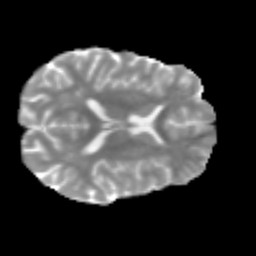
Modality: MD
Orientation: axial
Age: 23
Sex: male
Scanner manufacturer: siemens
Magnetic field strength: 3 T
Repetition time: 2.3 s
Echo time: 0.085 s